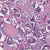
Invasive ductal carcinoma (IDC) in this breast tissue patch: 1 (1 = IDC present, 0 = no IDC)